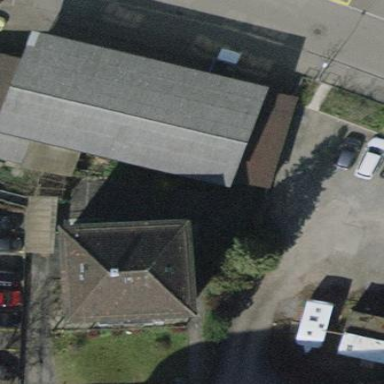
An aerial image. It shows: Warehouse building.